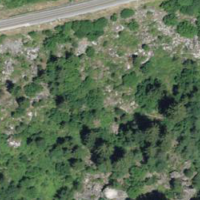
EUNIS habitat code: 23
Species observed at this site:
Sambucus racemosa